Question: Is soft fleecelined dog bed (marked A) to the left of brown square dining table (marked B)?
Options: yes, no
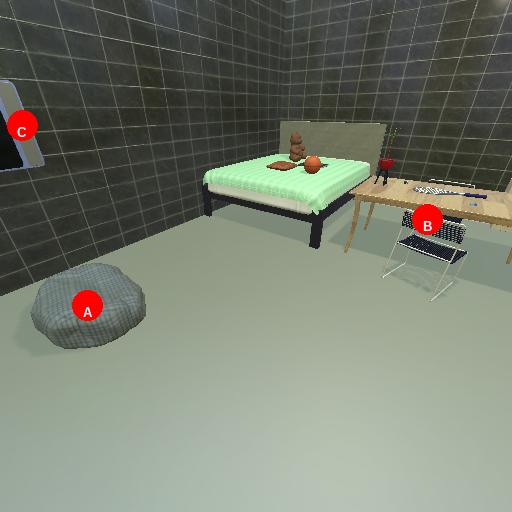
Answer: yes